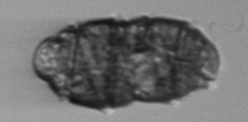
Label: Margalefidinium